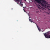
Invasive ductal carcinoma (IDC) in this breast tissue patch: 0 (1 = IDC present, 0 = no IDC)